Question: I am trying to implement parse in my app. The issue here is that I get these strange errors I have no idea of what they mean:

I have tried to:
1) change architecture, but the latest version of Xcode doesn't let me set my own (e.g. arm64).
2) I have tried to delete a possibly conflicting SDK (Dropbox).
3) I have linked to binary
4) I have added all required frameworks.
No solution worked until now...
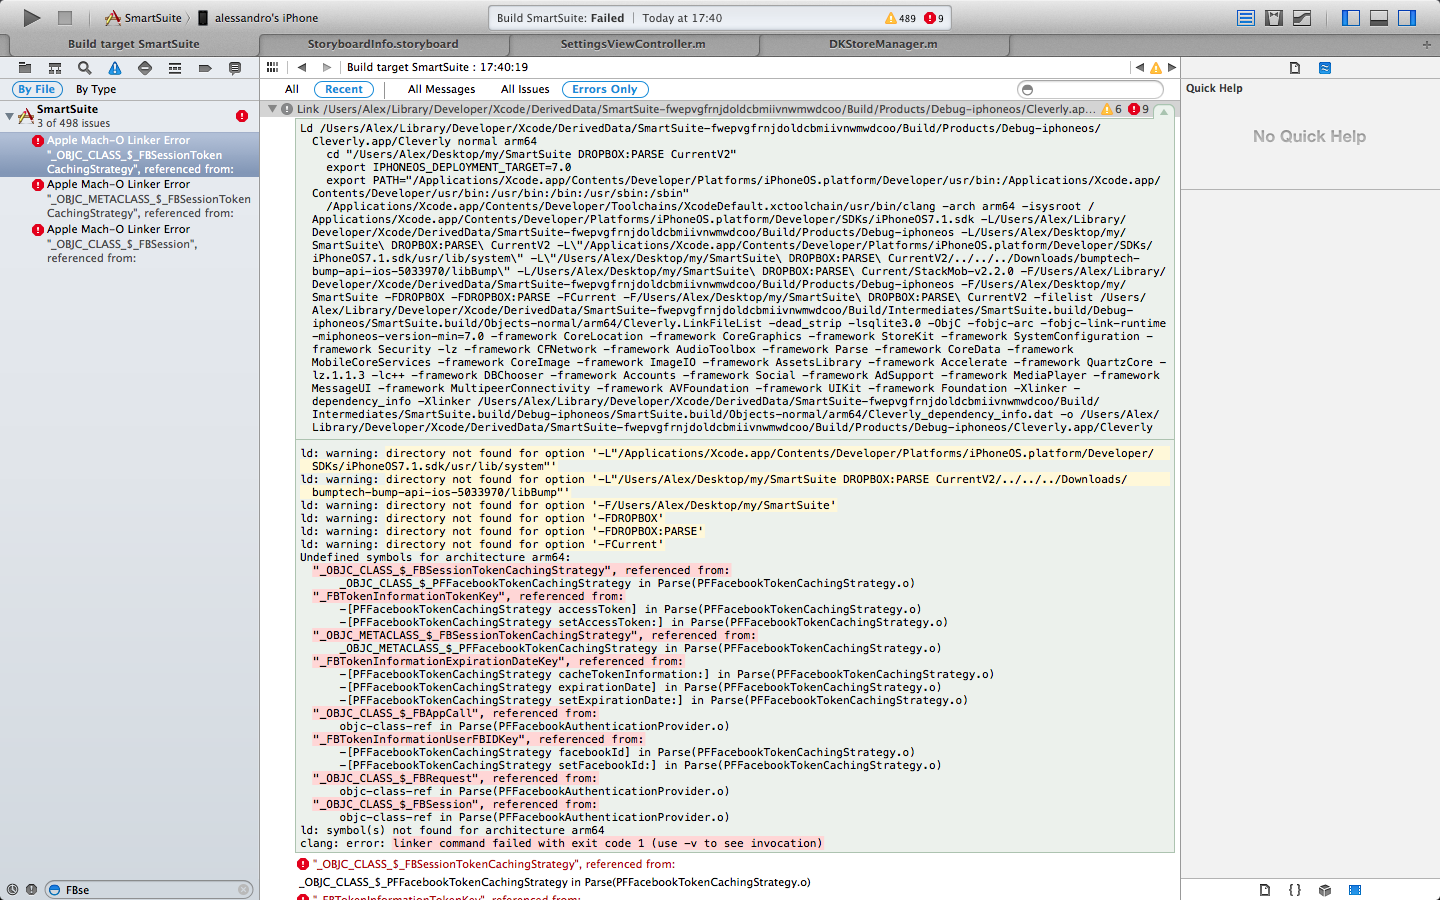
Answer: In this case, contrary to most cases, you need to remove the '-ObjC' flag from the project if you're not using the Facebook functionality.
Otherwise, if you need the '-ObjC' flag, you will need to include the facebook sdk in your project